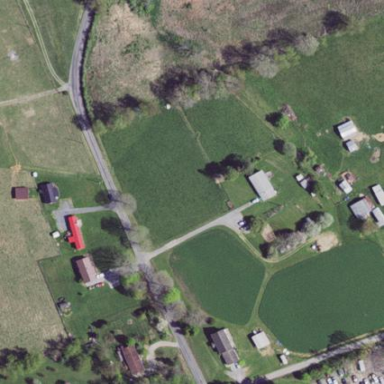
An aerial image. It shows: Farmyard area.